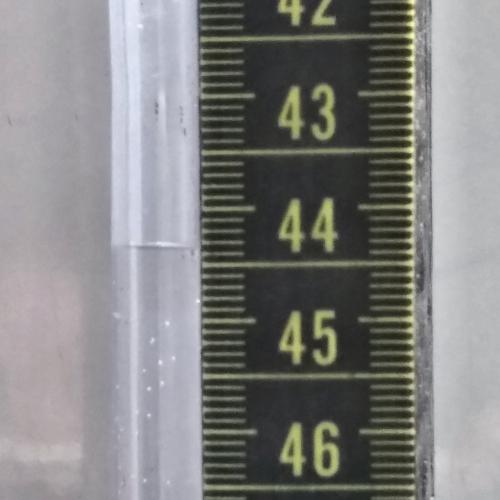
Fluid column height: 44.3 cm